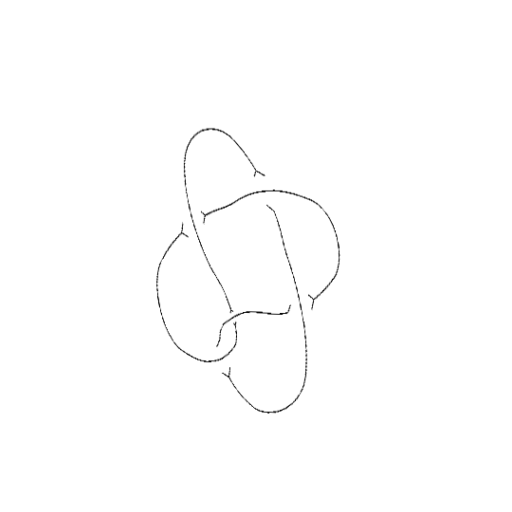
Crossing number: 5